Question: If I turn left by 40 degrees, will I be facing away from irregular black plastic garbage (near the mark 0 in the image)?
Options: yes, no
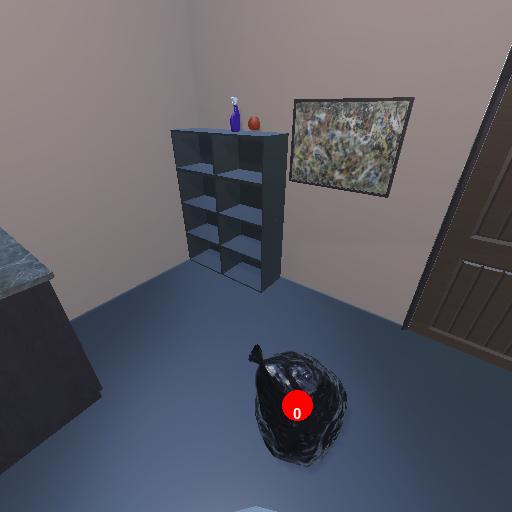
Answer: yes